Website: walmart
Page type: receipt
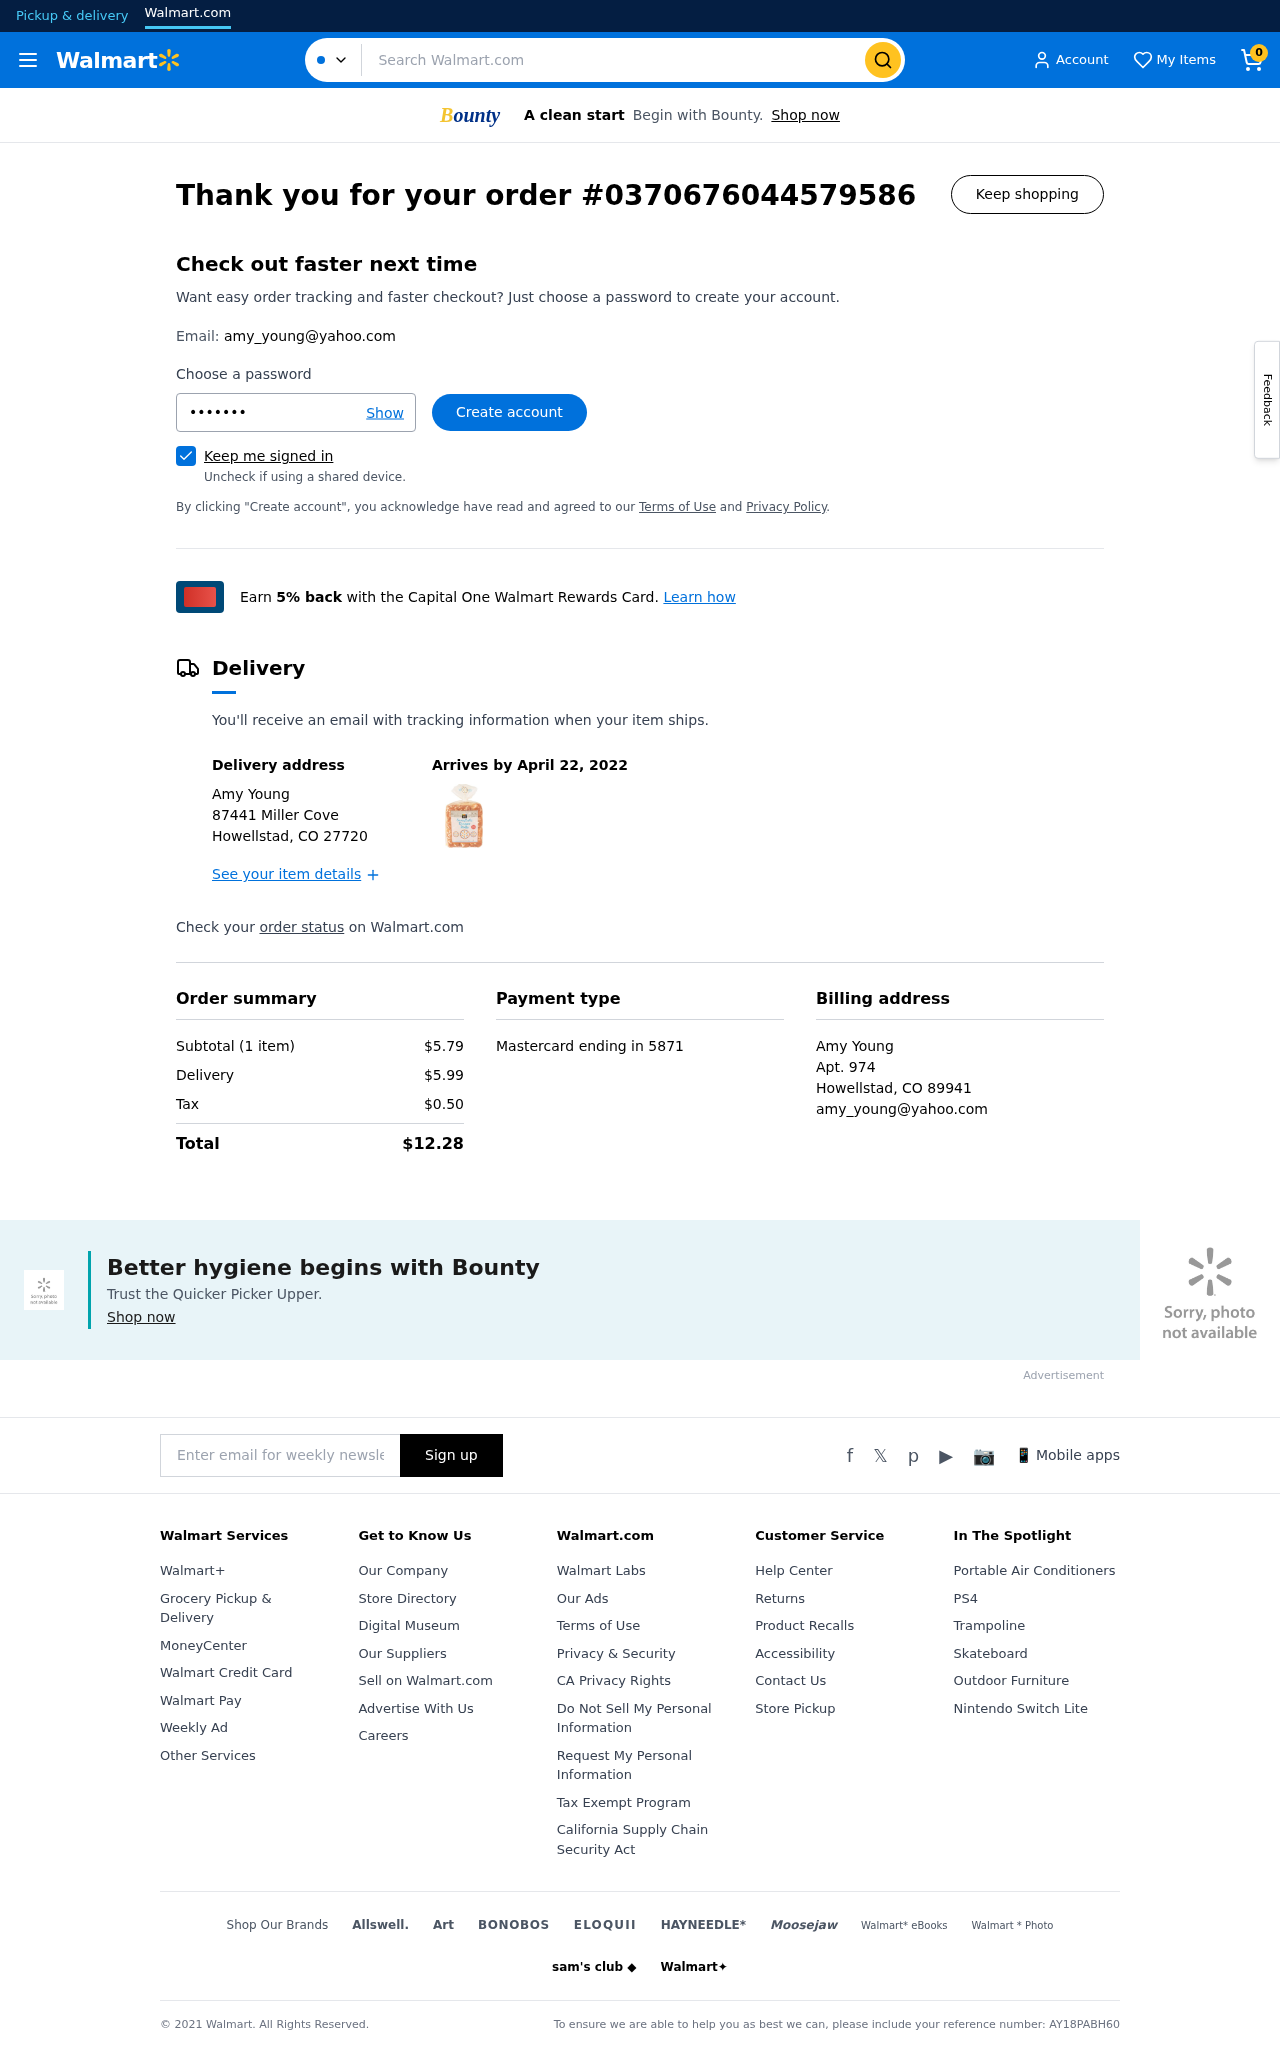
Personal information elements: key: PII_CARD_LAST4
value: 5871
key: PII_CARD_TYPE
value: Mastercard
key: PII_CITY_STATE_ZIP
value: Howellstad, CO 27720
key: PII_CITY_STATE_ZIP2
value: Howellstad, CO 89941
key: PII_EMAIL
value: amy_young@yahoo.com
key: PII_EMAIL2
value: amy_young@yahoo.com
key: PII_FULLNAME
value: Amy Young
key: PII_FULLNAME2
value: Amy Young
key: PII_STREET
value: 87441 Miller Cove
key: PII_STREET2
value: Apt. 974
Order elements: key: ORDER_NUM_ITEMS
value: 0
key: ORDER_ID
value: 0370676044579586
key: ORDER_DELIVERY_DATE
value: April 22, 2022
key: ORDER_NUM_ITEMS
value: Subtotal (1 item)
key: ORDER_SUBTOTAL
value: $5.79
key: ORDER_SHIPPING_COST
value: $5.99
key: ORDER_TAX
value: $0.50
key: ORDER_TOTAL
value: $12.28
Search elements: key: HEADER_SEARCH
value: Search Walmart.com